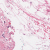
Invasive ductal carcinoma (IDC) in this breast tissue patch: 0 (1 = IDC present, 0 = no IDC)